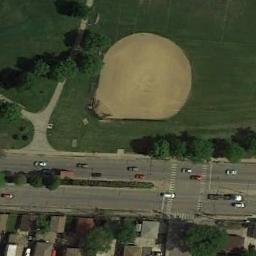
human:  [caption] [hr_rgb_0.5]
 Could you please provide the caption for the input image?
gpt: There is a baseball diamond in the grass along the roads surrounded by the houses and trees .

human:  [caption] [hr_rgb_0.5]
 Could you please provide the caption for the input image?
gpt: There is a white house on the edge of the baseball field .

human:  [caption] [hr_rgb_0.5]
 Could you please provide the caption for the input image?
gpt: A baseball diamond on the lawn with some trees while some roads and the residential area beside .

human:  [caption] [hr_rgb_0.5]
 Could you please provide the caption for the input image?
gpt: Many cars are on the road next to the baseball diamond .

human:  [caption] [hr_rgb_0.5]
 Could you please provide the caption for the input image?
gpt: A baseball diamond is next to some trees with a road pass by .